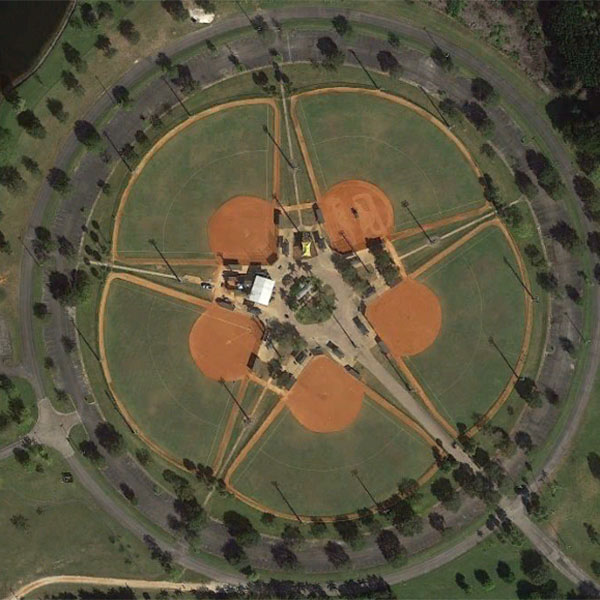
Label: BaseballField